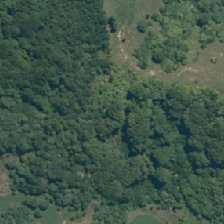
Land cover: indigenous_forest